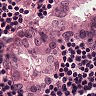
Metastatic tissue present: yes